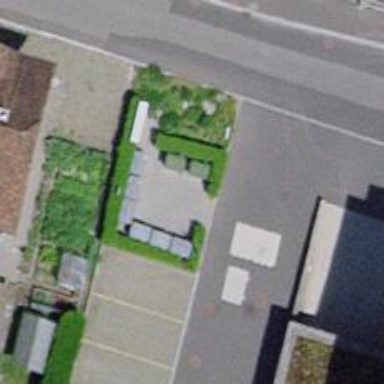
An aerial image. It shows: Hedge barrier.